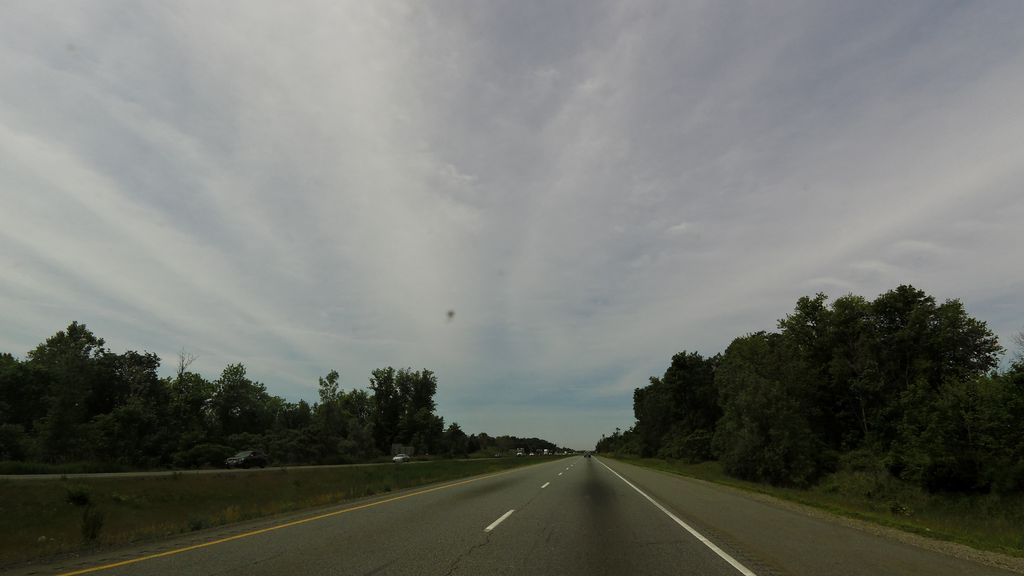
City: hamilton